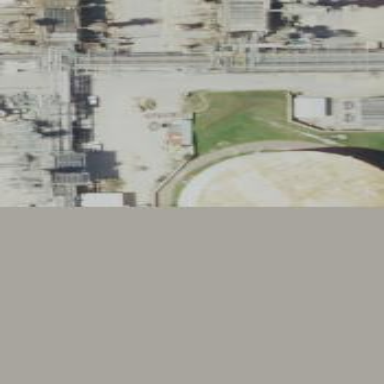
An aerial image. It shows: Storage tank which is man-made and housed in building.